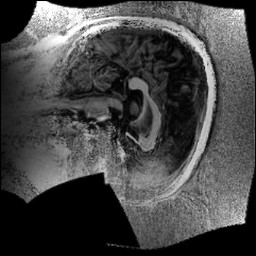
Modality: UNIT1
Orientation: sagittal
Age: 20
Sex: female
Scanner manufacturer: siemens
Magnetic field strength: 6.98 T
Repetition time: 6 s
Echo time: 0.00283 s